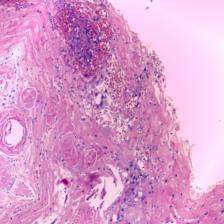
Diagnosis: OSCC